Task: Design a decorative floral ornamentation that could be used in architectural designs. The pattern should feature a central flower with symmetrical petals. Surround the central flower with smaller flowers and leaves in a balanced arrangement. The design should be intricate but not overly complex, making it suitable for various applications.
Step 1218:
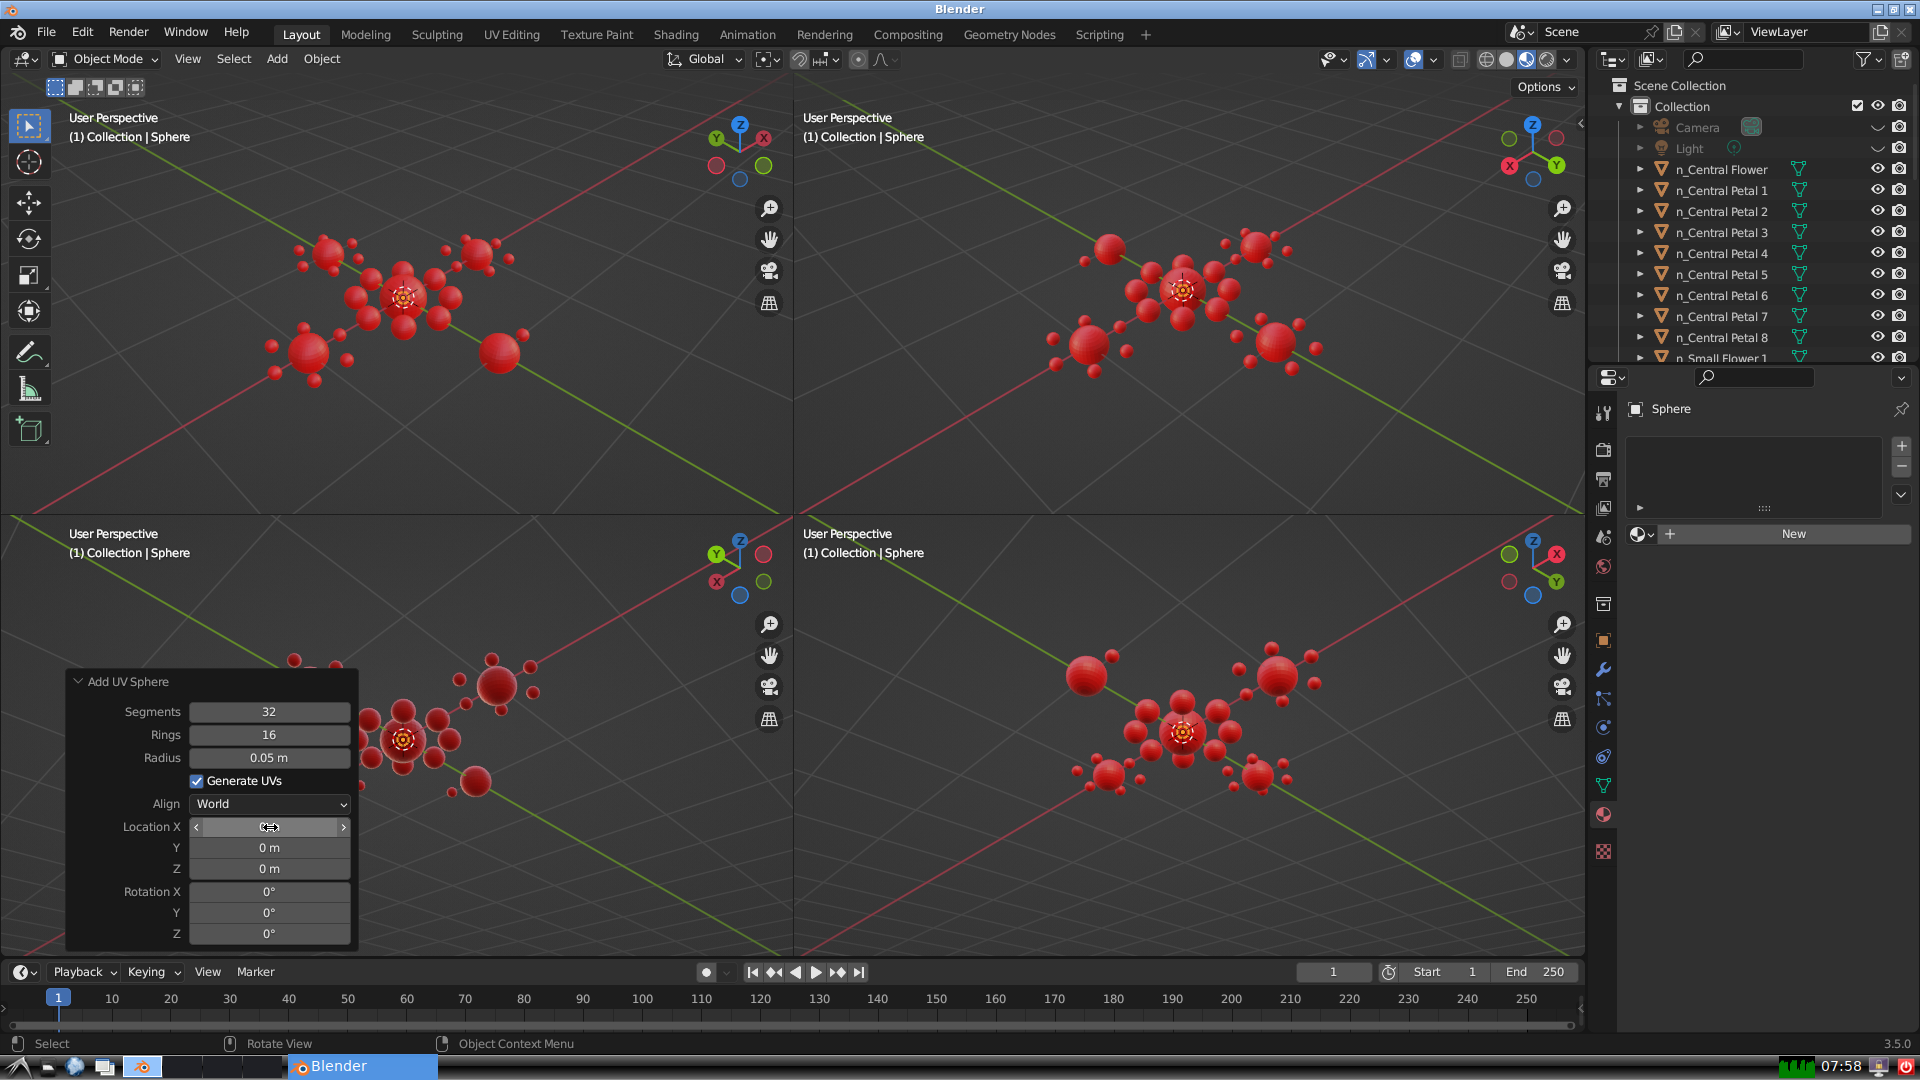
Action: click: no